Question: I'm new to using the PreferenceActivity.
Allow user to choose the program layout from the Preferences
Selecting an option in the PreferenceList causes a NullPointerException
At android.preference.ListPreference.onDialogClosed()

(Shortened) Code:
'''
private static final String PREF_LAYOUT_KEY = "PrefLayout";
private static final int DEFAULT_LAYOUT = LayoutHelper.LAYOUT_DOUBLE ;
private static int mListLayout = DEFAULT_LAYOUT ;
@Override
public void onCreate(Bundle savedInstanceState) {
super.onCreate(savedInstanceState);
SharedPreferences pref = PreferenceManager.getDefaultSharedPreferences(this);
pref.registerOnSharedPreferenceChangeListener(this);
mListLayout = pref.getInt(PREF_LAYOUT_KEY, DEFAULT_LAYOUT);
}
@Override
public void onSharedPreferenceChanged(SharedPreferences pref,
String key) {
Log.v(TAG, "OnSharedPreferencesChanged run" ); // TODO Testing Purposes
if( key.equals( PREF_LAYOUT_KEY ) ){
mListLayout = pref.getInt(key, DEFAULT_LAYOUT);
}
}
'''
[PreferenceActivity]
'''
public class Preferences extends PreferenceActivity {
@Override
protected void onCreate(Bundle savedInstanceState) {
super.onCreate(savedInstanceState);
addPreferencesFromResource(R.xml.pref);
}
}
'''
[res/xml/pref.xml]
'''
<PreferenceCategory
android:title="@string/pref_cat1_title">
<ListPreference
android:title="@string/pref_layout_name"
android:summary="@+id/pref_chosen_layout"
android:key="PrefLayout"
android:entries="@array/prefLayoutOptions"
android:entryValues="@array/prefLayoutOptionsValues"
/>
</PreferenceCategory>
'''
[Strings.xml]
'''
<string name="pref_cat1_title">Layout</string>
<string name="pref_layout_name">"Layout of list"</string>
<array name="prefLayoutOptions">
<item>Layout 1 (single)</item>
<item>Layout 2 (double)</item>
<item>Layout 3 (triple)</item>
<item>Layout 4 (quad)</item>
</array>
<array name="prefLayoutOptionsValues">
<item>50</item>
<item>51</item>
<item>52</item>
<item>53</item>
</array>
'''
The bit of code that logs OnSharedPreferencesChanged being run never gets there.
Can anybody see where I've gone wrong?
EDIT. Here's the top of the stack trace:
'''
E/AndroidRuntime( 2707): java.lang.NullPointerException
E/AndroidRuntime( 2707): at android.preference.ListPreference.onDialogClosed(ListPreference.java:218)
E/AndroidRuntime( 2707): at android.preference.DialogPreference.onDismiss(DialogPreference.java:384)
E/AndroidRuntime( 2707): at android.app.Dialog$ListenersHandler.handleMessage(Dialog.java:1047)
E/AndroidRuntime( 2707): at android.os.Handler.dispatchMessage(Handler.java:99)
'''
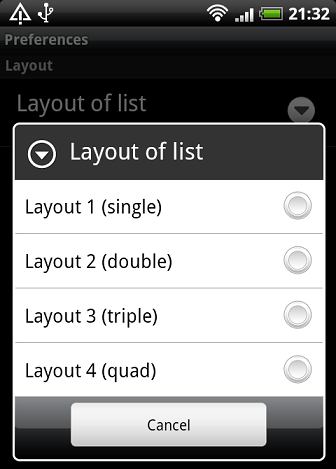
Answer: '''
mListLayout = pref.getInt(PREF_LAYOUT_KEY, DEFAULT_LAYOUT);
'''
That will fail, because the preference is a string, not an int.
'''
<array name="prefLayoutOptions">
<array name="prefLayoutOptionsValues">
'''
Change these to '<string-array>'. Here is <URL> demonstrating the use of a 'ListPreference'.